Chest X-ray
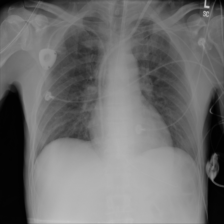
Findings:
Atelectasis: negative
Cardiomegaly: negative
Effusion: negative
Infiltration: negative
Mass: negative
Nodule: negative
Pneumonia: negative
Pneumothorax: negative
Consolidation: negative
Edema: negative
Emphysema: negative
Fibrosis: negative
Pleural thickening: negative
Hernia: negative